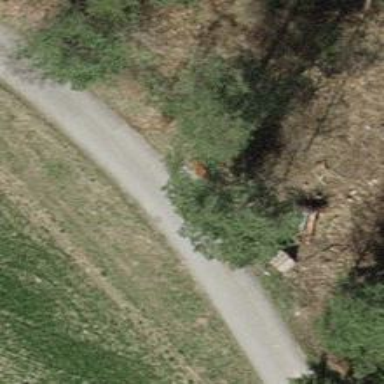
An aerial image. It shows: Red bench.